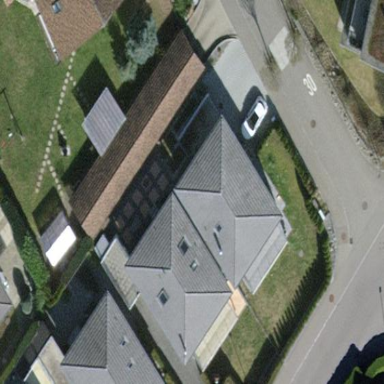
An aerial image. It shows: Semidetached house.